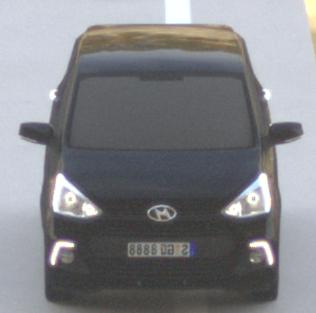
Make: Hyundai
Model: i10
Detailed model: Gen. 2
Model produced from: 2013
Model produced until: 2019
Doors: 5
Color: black
Road condition: dry road
Daytime: morning or afternoon
Contrast: medium contrast